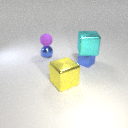
large yellow metal cube to the right of small blue metal sphere